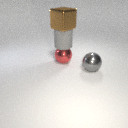
large brown metal cube above large red metal sphere